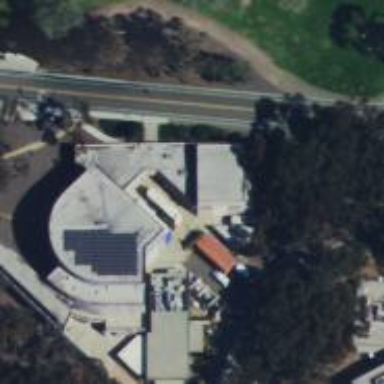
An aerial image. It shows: Theater located within university building.